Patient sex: M
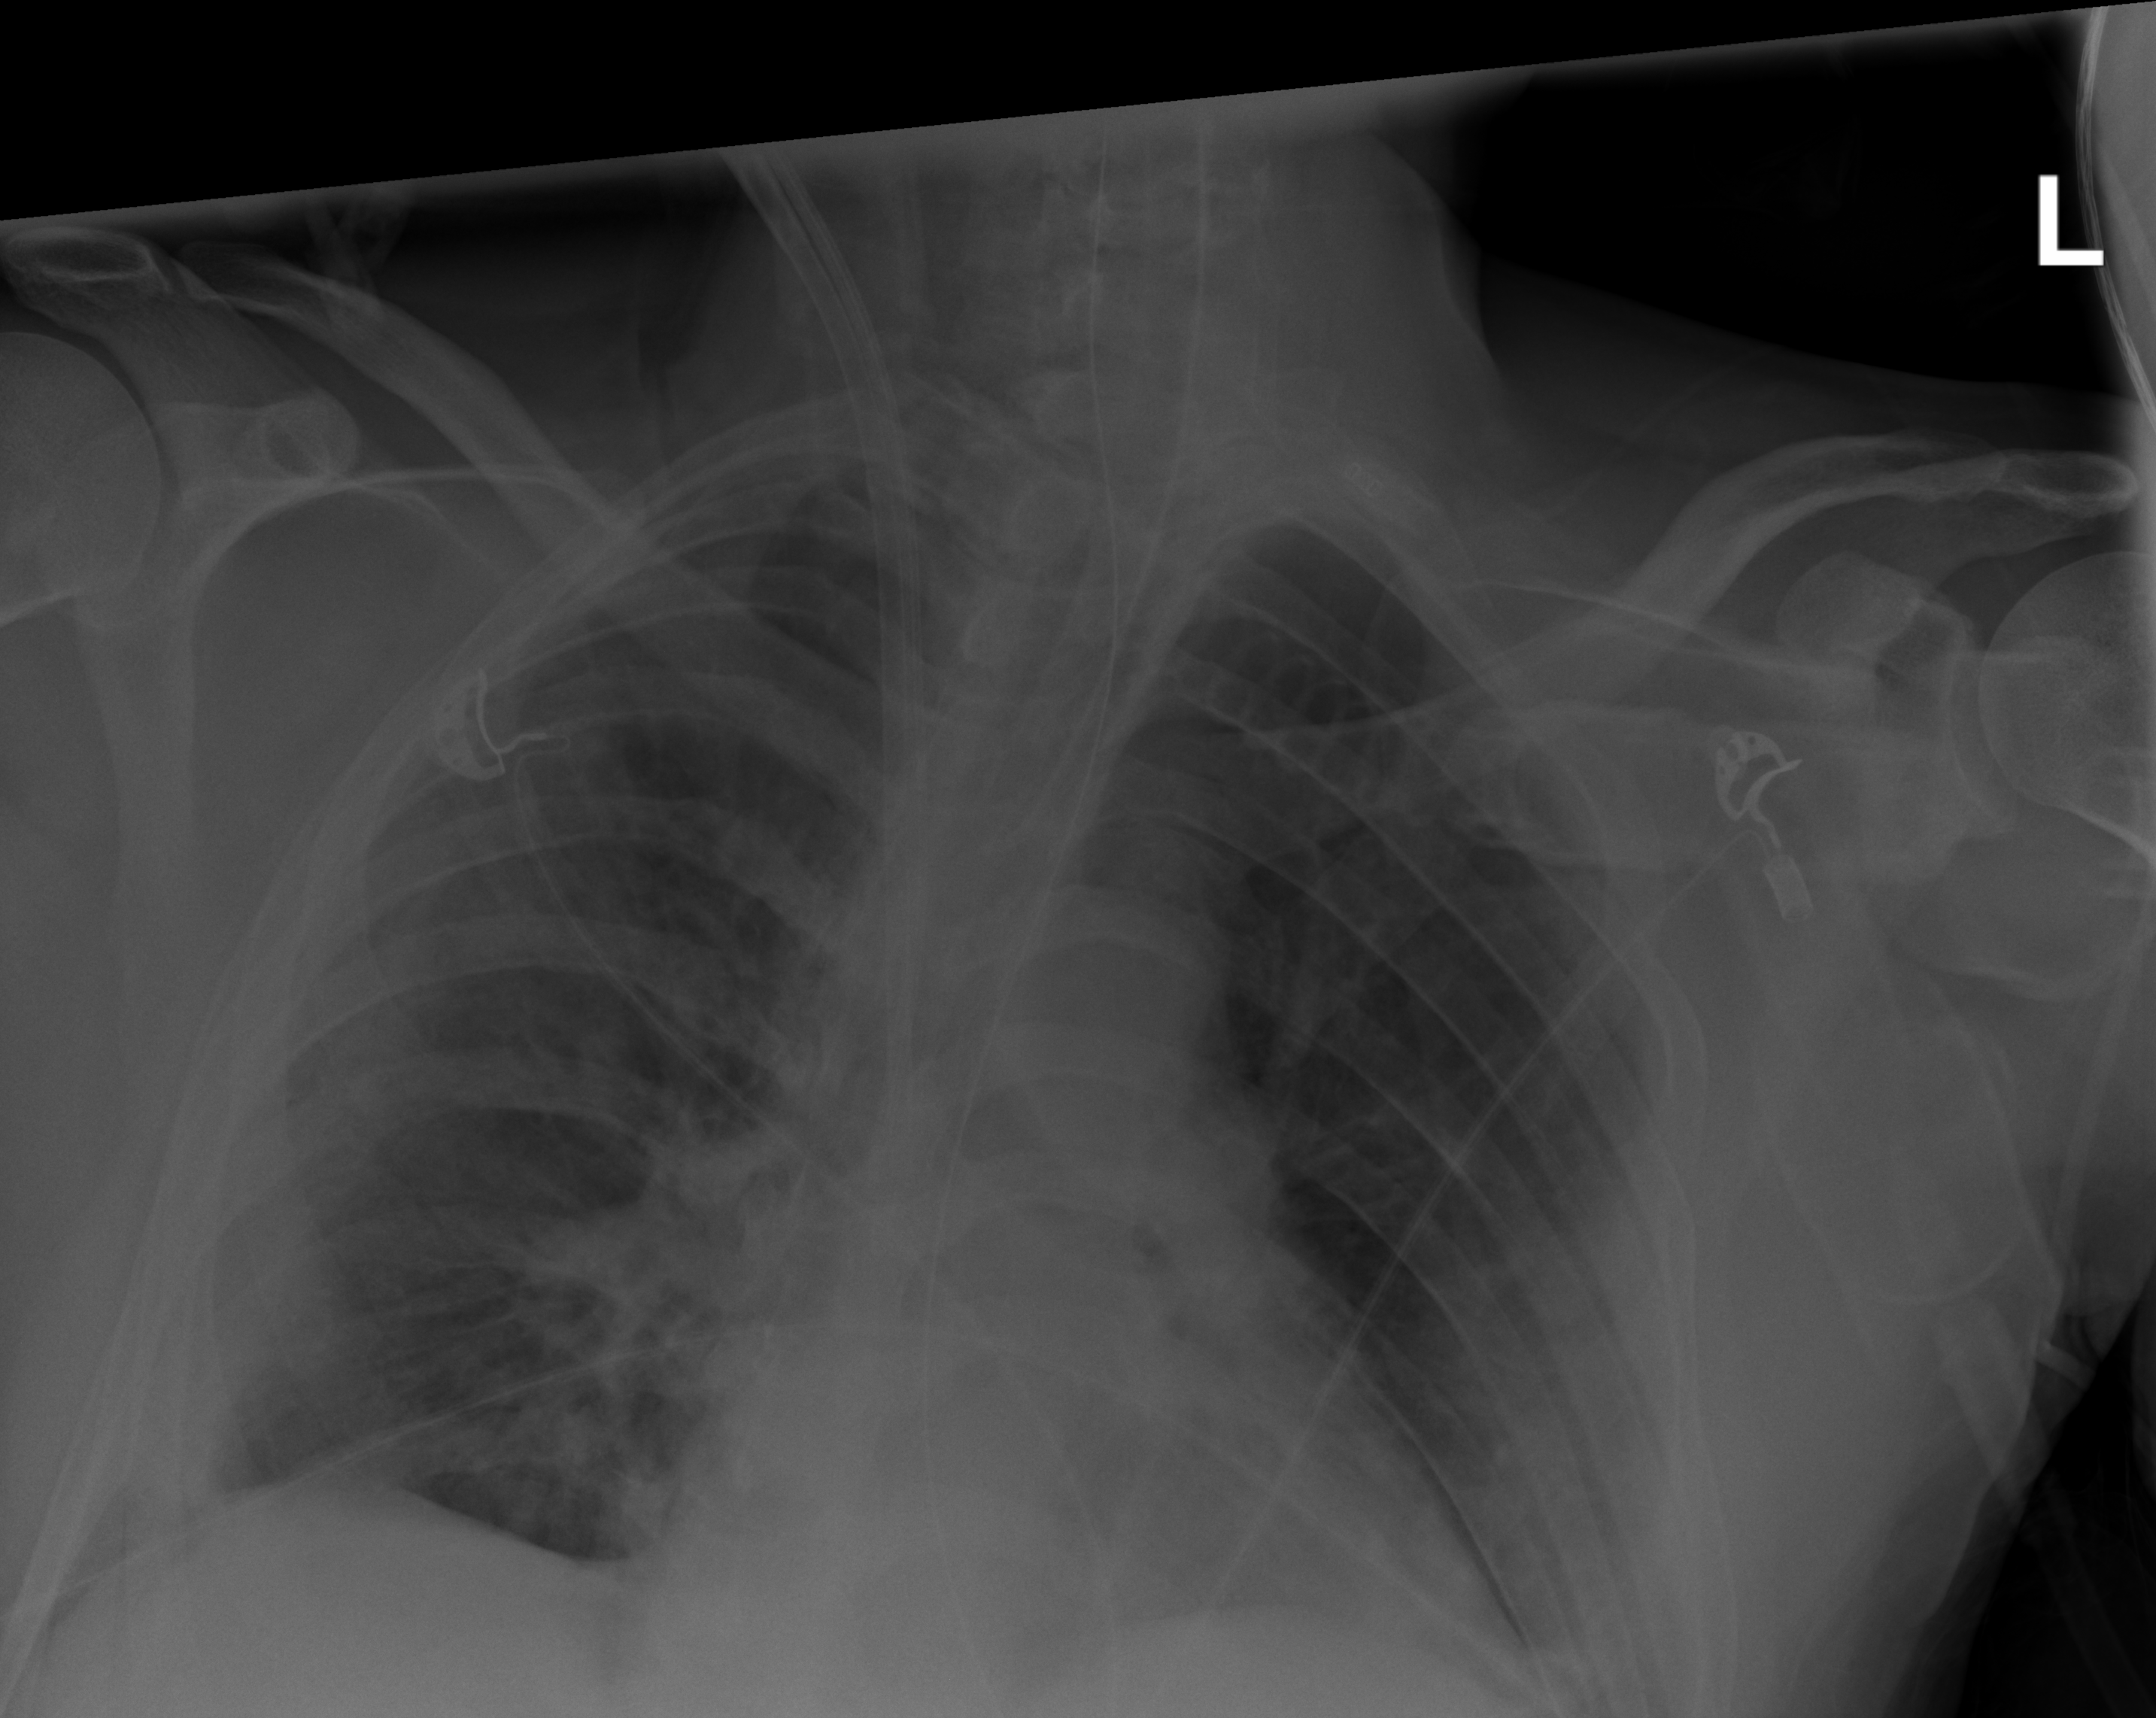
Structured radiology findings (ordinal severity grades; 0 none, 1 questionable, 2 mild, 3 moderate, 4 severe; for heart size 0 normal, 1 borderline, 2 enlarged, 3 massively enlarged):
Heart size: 0
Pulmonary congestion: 0
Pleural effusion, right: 0
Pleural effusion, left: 0
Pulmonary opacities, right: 3
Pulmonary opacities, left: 3
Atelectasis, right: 2
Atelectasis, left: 2